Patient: sex F, age 71
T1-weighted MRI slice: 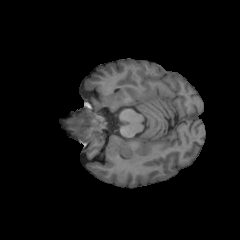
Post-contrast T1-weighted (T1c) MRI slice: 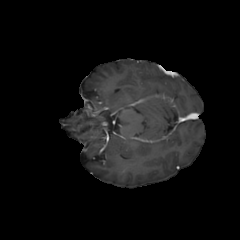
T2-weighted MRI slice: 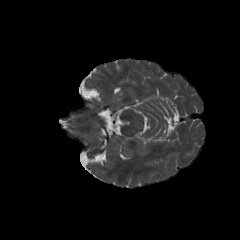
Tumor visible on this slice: no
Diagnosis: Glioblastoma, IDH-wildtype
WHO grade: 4